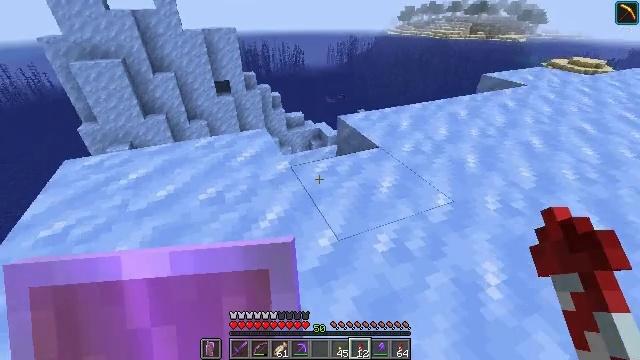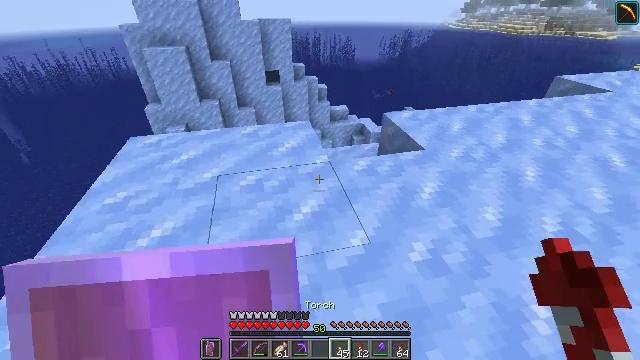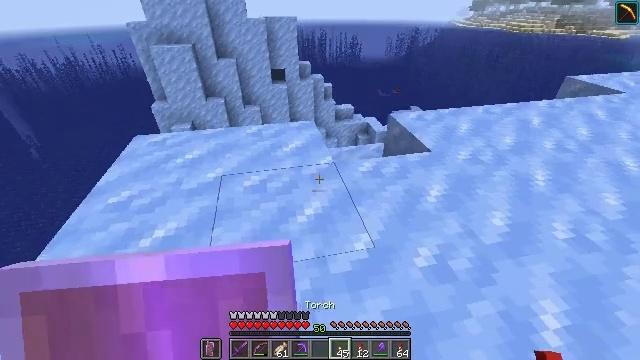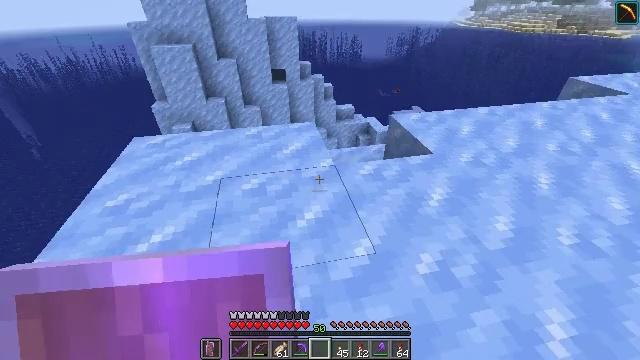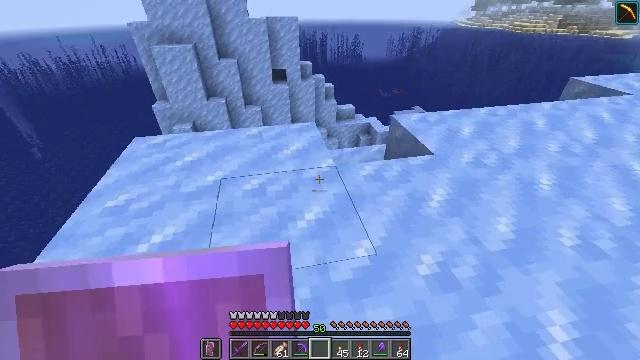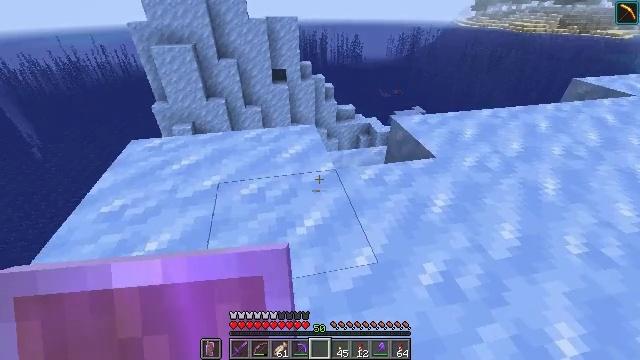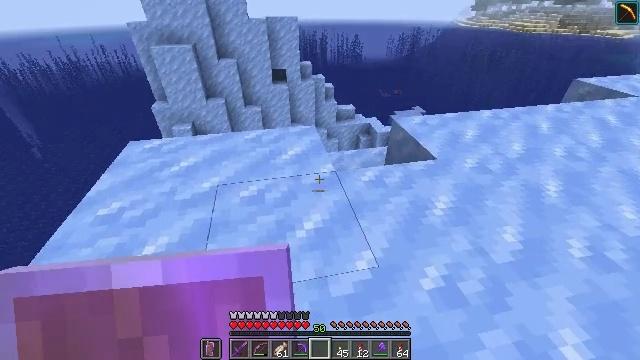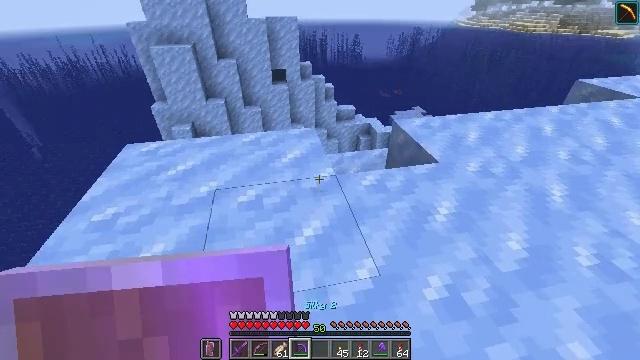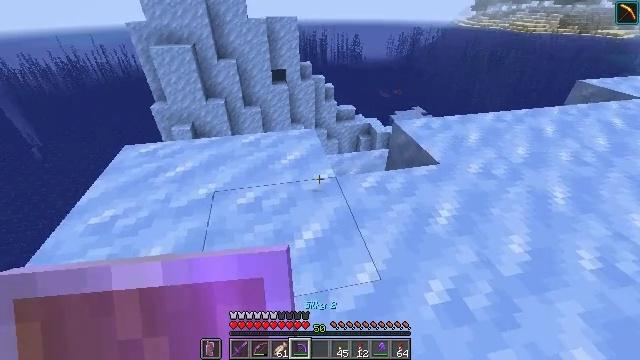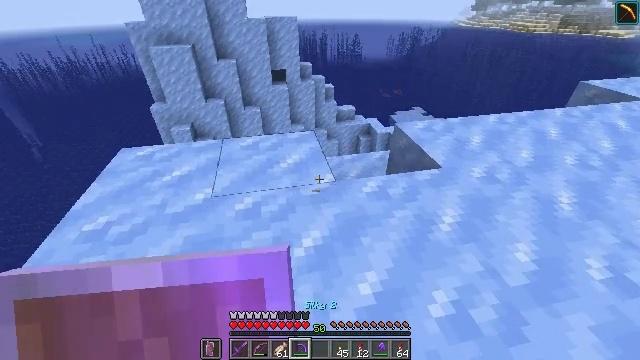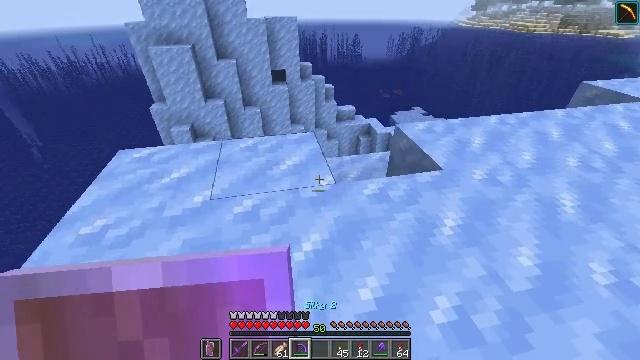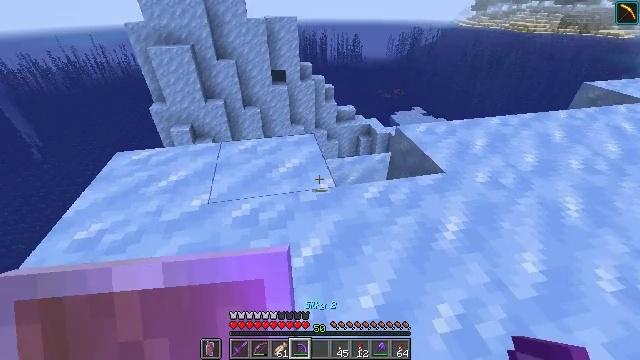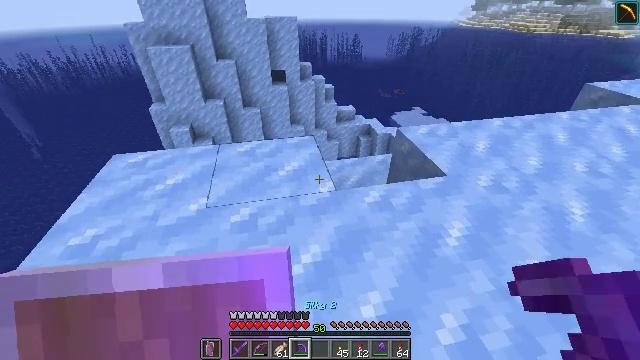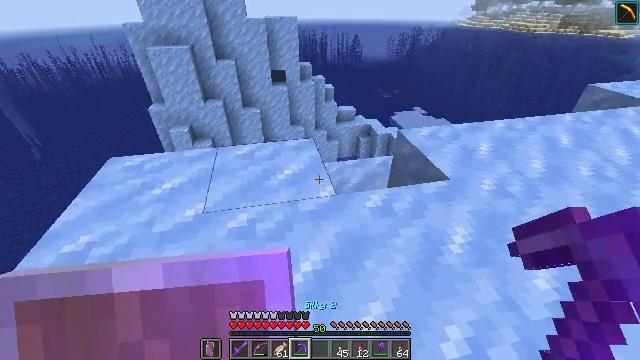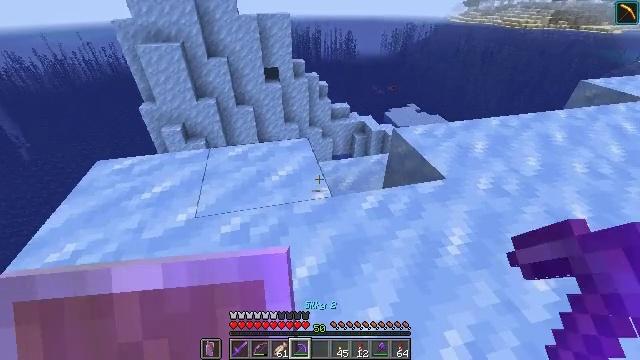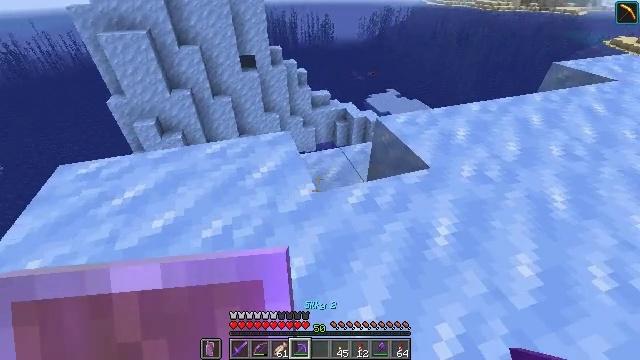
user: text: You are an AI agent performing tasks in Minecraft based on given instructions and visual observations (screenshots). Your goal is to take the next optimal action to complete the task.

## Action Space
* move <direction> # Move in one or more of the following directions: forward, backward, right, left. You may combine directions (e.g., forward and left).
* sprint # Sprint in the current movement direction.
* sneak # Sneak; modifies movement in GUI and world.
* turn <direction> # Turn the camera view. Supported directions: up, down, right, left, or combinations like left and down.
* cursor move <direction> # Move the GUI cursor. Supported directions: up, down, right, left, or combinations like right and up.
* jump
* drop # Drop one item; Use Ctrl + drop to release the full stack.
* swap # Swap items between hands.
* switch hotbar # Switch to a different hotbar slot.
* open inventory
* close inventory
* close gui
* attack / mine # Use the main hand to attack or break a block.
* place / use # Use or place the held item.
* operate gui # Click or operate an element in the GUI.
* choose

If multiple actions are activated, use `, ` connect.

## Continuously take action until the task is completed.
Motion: motion action
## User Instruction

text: Acquire packed ice by mining.
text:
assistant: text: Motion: move forward, sneak, turn left and down
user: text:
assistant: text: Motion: move forward, sneak, turn left
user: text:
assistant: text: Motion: move forward, sneak
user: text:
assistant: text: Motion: move forward, sneak
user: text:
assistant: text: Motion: move forward, sneak
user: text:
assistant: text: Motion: move forward, sneak
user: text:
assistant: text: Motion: move forward, sneak
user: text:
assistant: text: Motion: move forward, sneak
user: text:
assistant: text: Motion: move forward, sneak
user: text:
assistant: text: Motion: move forward, sneak
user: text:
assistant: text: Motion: move forward, sneak
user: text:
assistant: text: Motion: move forward, sneak
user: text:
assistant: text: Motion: move forward, sneak
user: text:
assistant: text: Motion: move forward, sneak, turn right
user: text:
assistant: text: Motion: move forward, sneak, turn right and down
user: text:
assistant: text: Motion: move forward, sneak, turn right and down
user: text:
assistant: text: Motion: move forward, sneak
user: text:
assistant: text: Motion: move forward, sneak, turn right and down
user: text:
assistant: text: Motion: move forward, sneak, turn right and down
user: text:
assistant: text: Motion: move forward, sneak, turn right and down
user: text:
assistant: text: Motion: move forward
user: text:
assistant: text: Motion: move forward
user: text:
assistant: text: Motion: move forward
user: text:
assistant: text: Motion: move forward
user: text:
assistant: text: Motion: move forward
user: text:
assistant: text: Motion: move forward
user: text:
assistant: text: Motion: move forward
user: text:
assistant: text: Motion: move forward
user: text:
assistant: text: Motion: no_op
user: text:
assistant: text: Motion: no_op